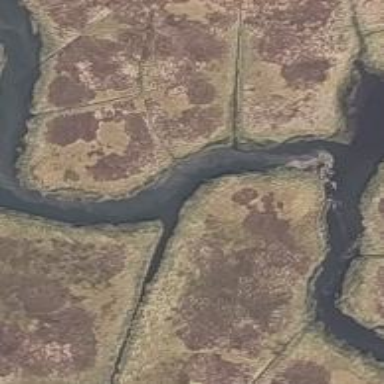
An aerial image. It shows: Tidal channel.